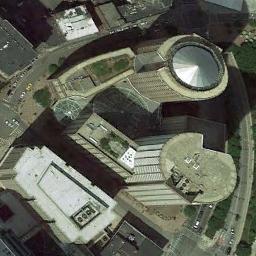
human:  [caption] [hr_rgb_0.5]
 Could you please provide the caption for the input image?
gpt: The commercial area is consist of many buildings .

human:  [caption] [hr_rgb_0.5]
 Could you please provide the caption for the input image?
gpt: In a commercial district there are several tall buildings of different shapes and several roads with many cars .

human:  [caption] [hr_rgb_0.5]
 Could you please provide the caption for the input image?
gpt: The road is very narrow in the picture .

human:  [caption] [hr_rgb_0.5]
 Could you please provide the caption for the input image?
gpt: A commercial area with lots of buildings of different shapes is surrounded by some roads and one of buildings has a circular dome .

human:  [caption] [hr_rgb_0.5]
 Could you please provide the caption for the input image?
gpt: A commercial area where a building has a silver dome .